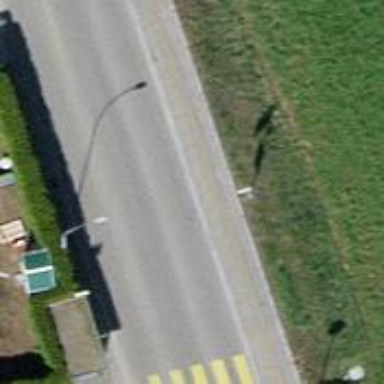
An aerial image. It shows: Bus stop with platform for public transport.